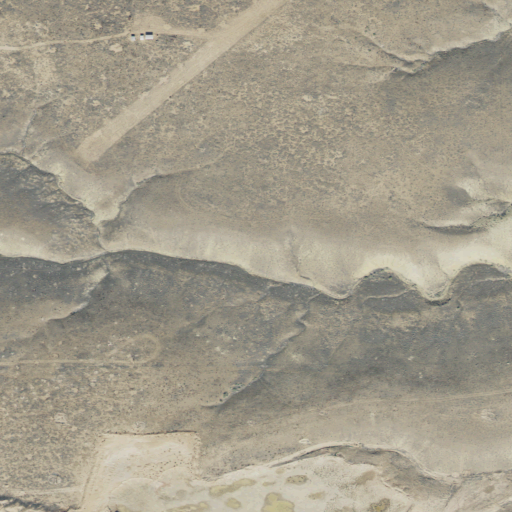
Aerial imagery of valley in Utah named Ashley Valley containing shrub and grassland